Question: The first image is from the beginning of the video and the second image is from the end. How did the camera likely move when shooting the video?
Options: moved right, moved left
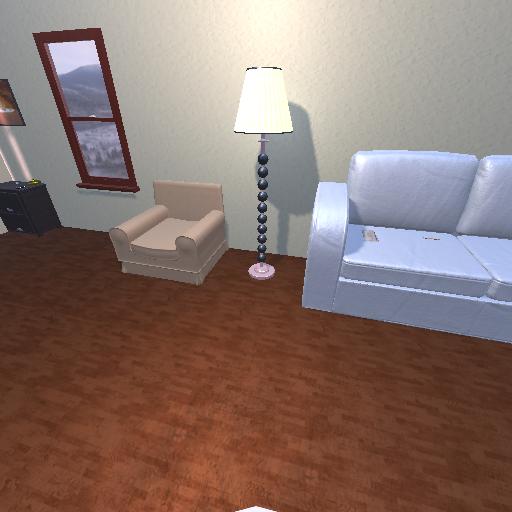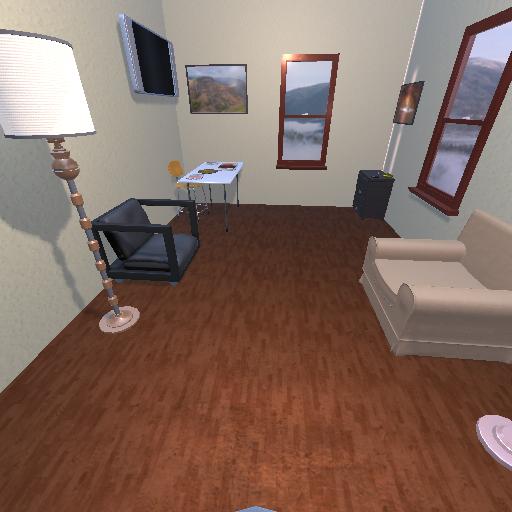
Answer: moved right